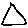
Label: triangle